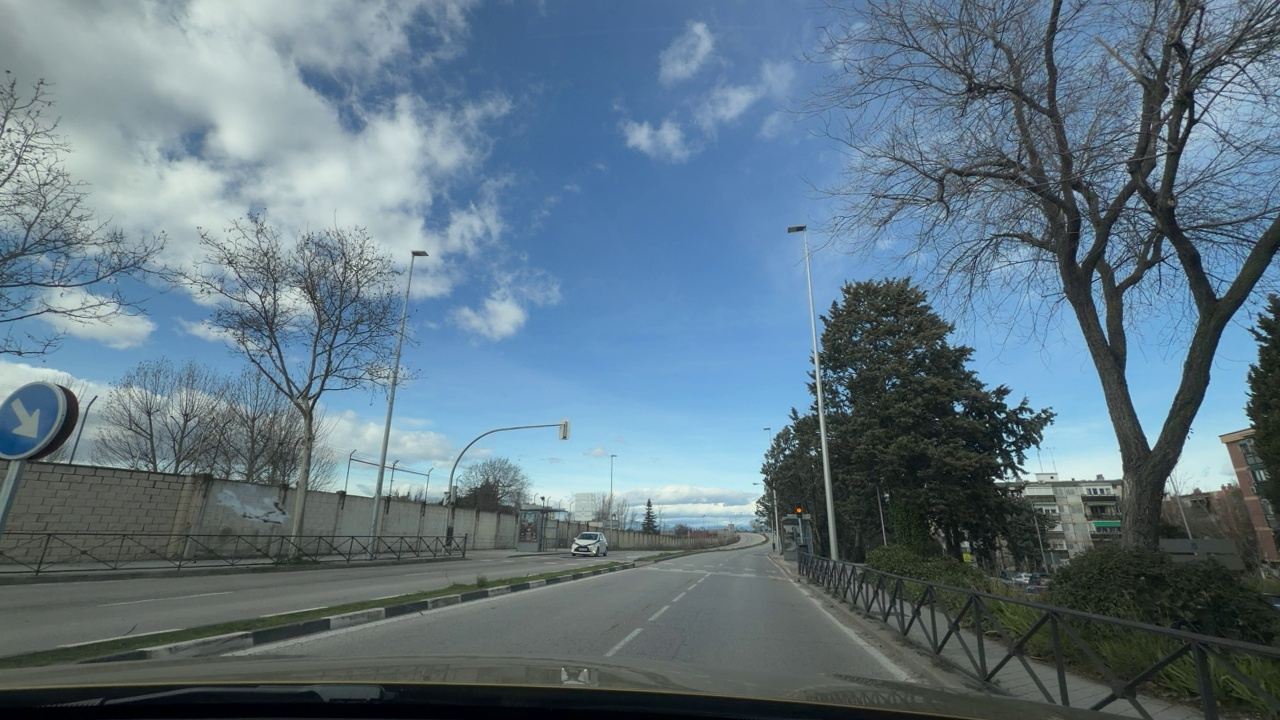
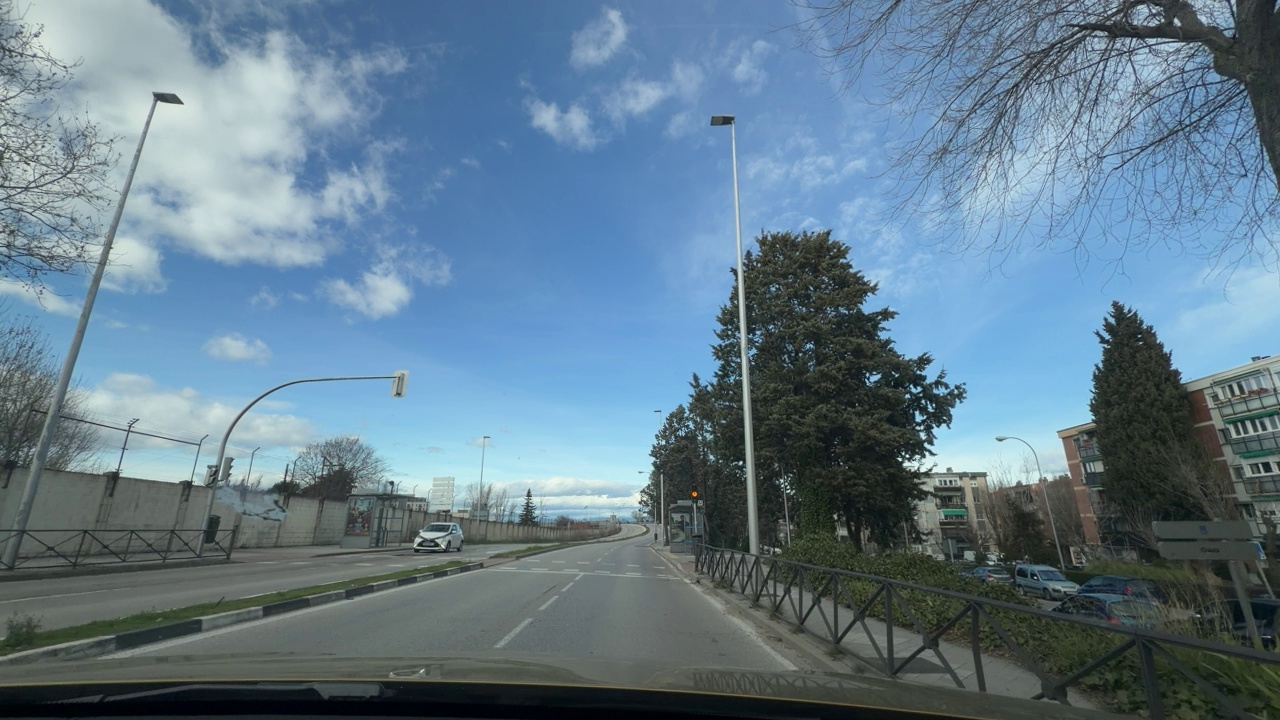
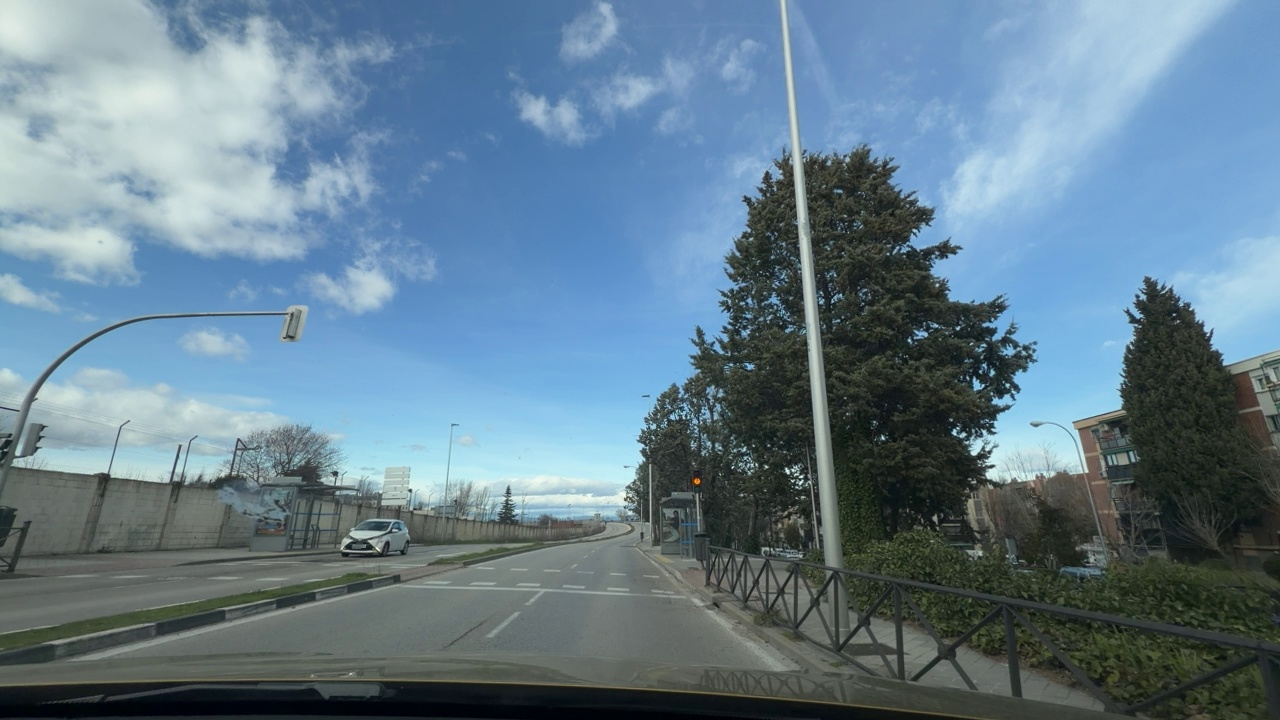
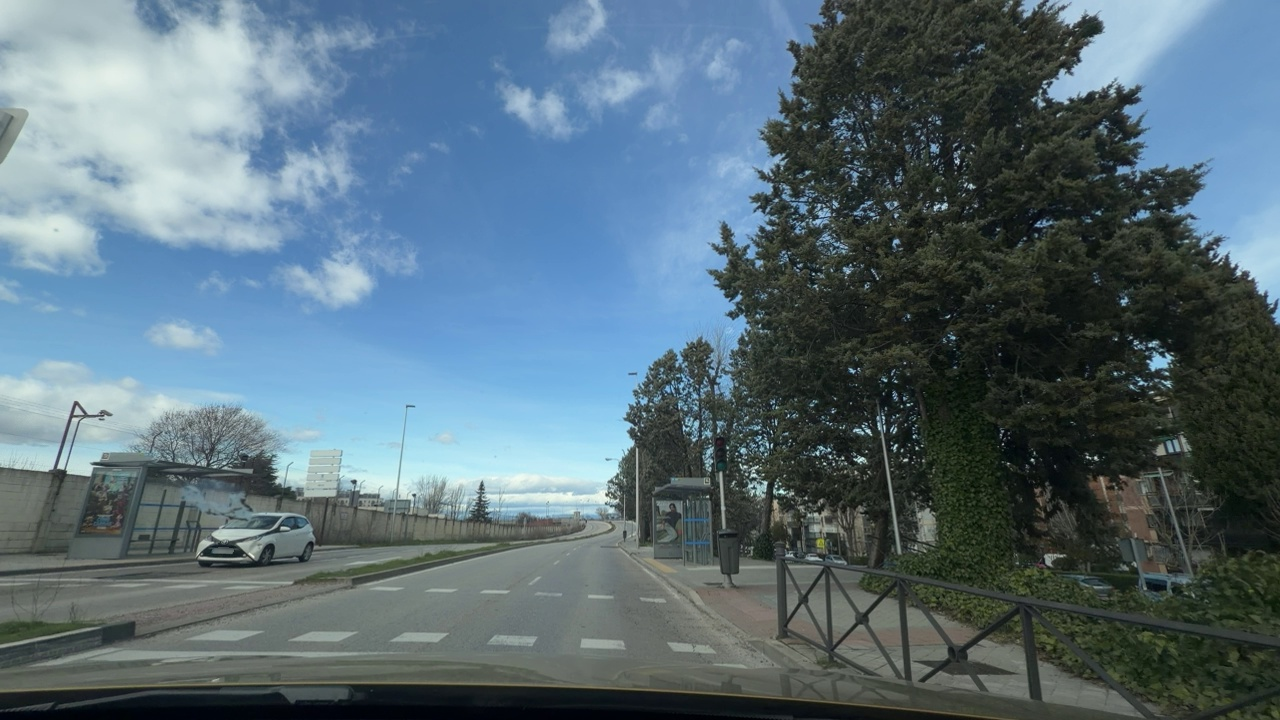
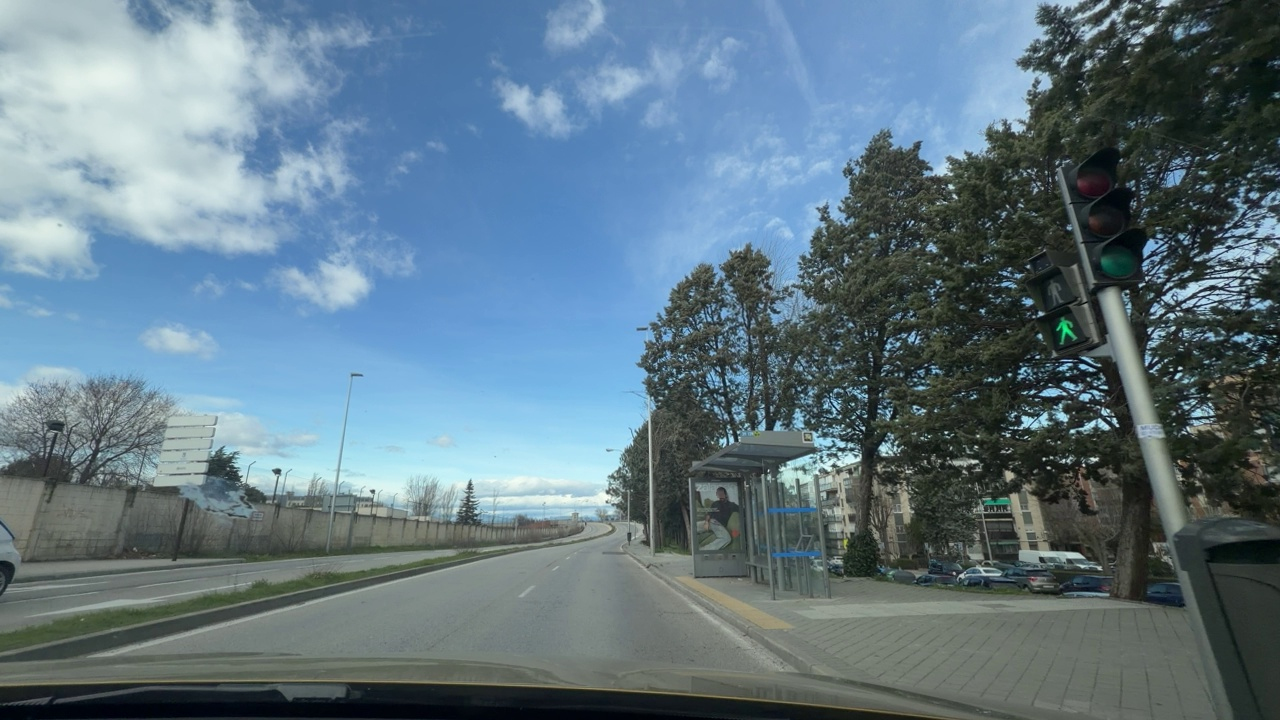
Situation: empty
Question: Are multiple speed limit signs with different values visible?
Answer: No
Reasoning: Only an orange traffic light is visible

Situation: empty
Question: Is there a speed limit sign regulating the ego lane?
Answer: No
Reasoning: There are no speed limit regulations visble

Situation: empty
Question: Is the ego vehicle traveling on a highway?
Answer: No
Reasoning: Traffic lights, zebra crossings and pedestrian walkways indicate a city like environment.

Situation: empty
Question: Is the ego vehicle entering or exiting a highway?
Answer: No
Reasoning: The ego vehicle is travelling in a city-like environment